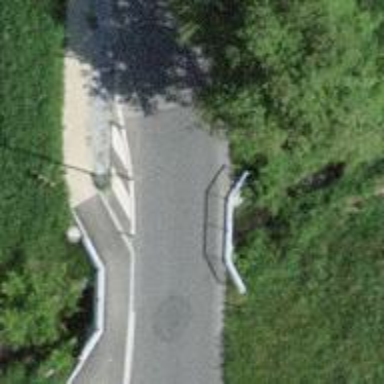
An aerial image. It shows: Culvert tunnel.